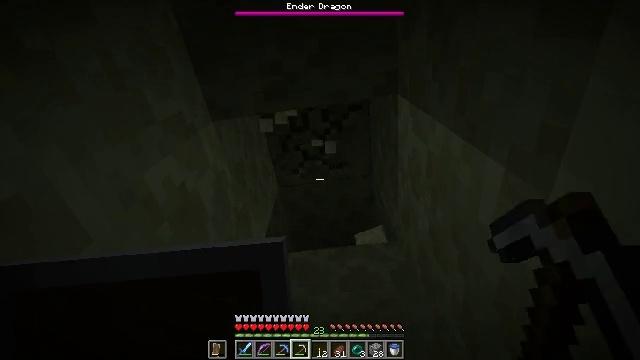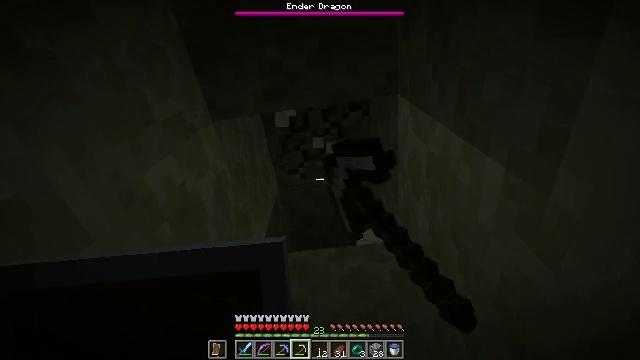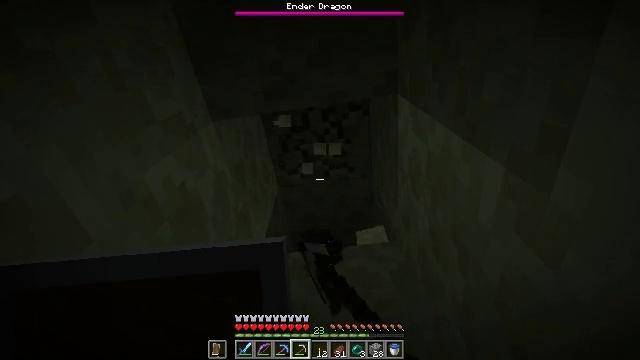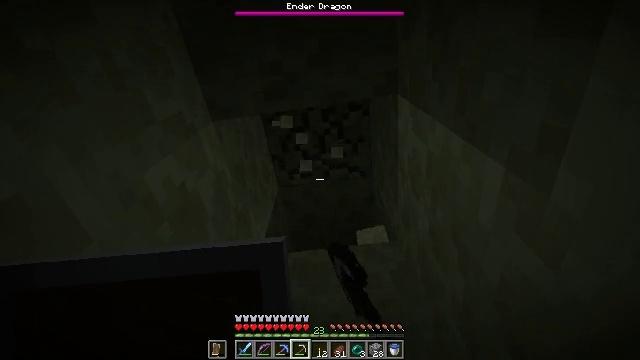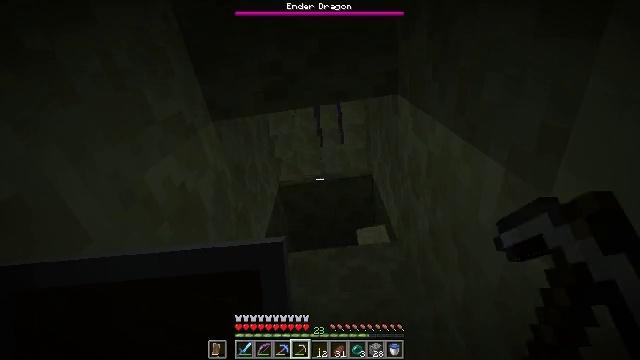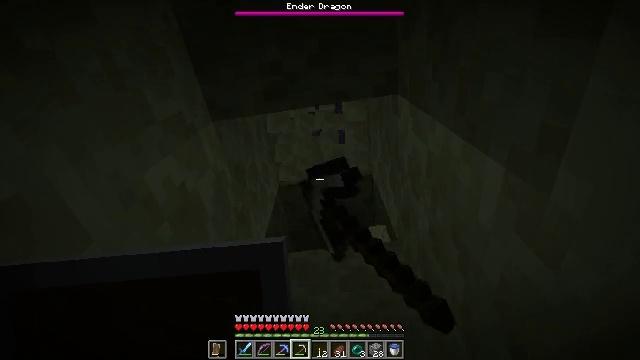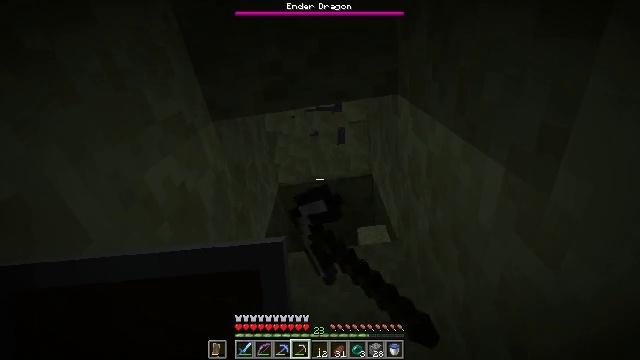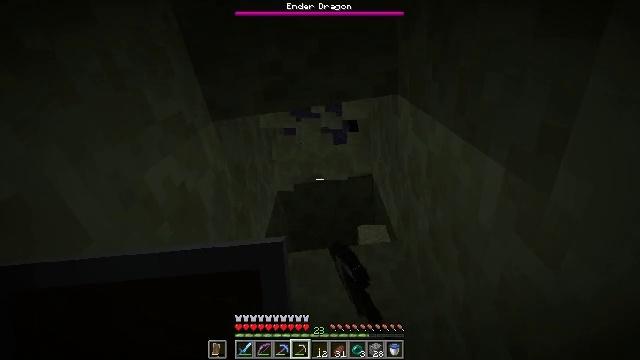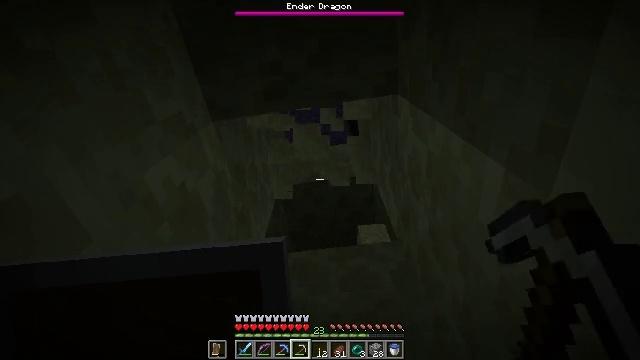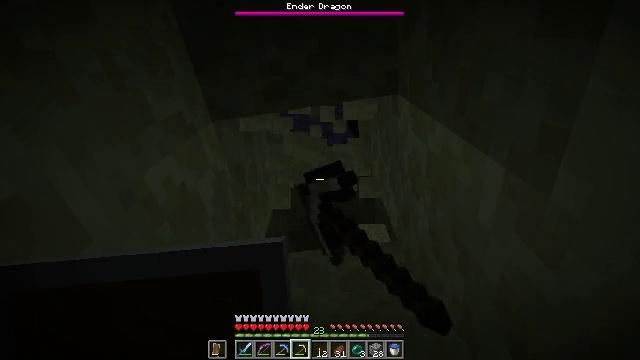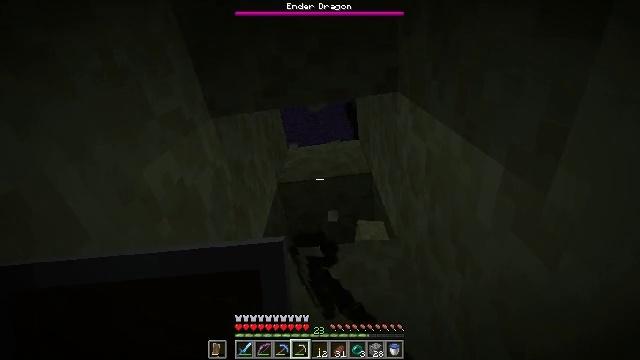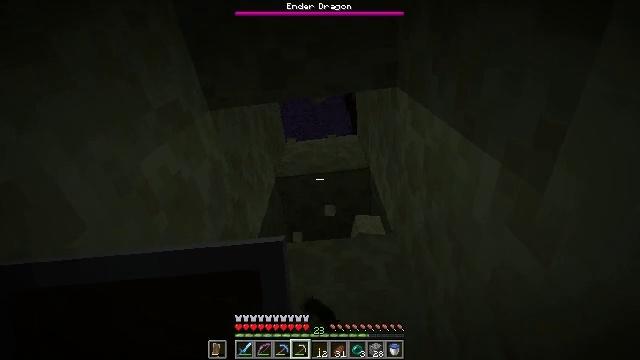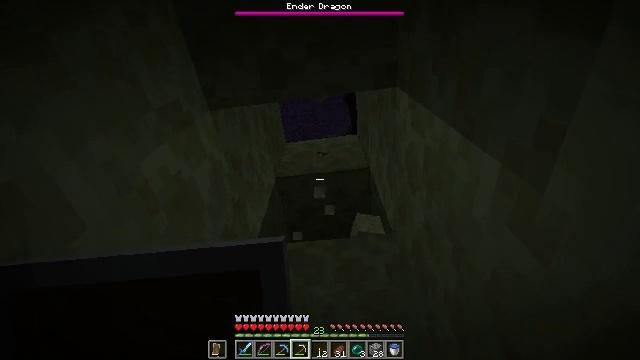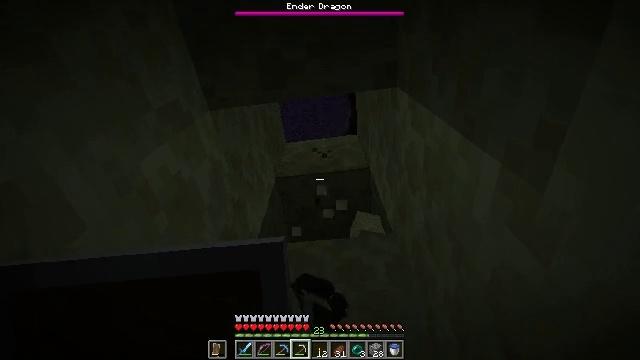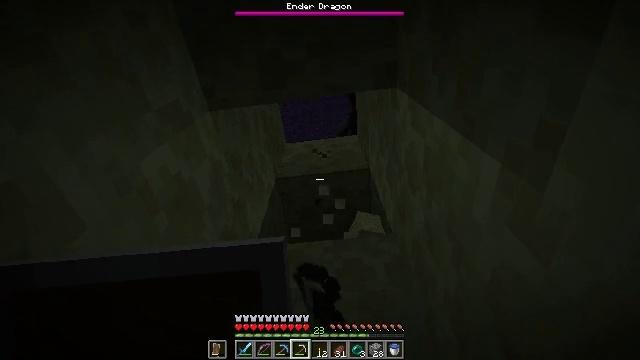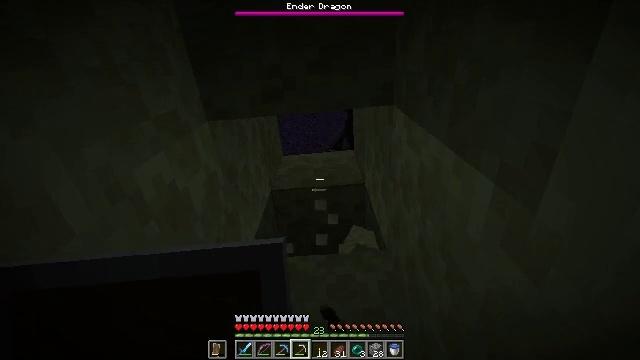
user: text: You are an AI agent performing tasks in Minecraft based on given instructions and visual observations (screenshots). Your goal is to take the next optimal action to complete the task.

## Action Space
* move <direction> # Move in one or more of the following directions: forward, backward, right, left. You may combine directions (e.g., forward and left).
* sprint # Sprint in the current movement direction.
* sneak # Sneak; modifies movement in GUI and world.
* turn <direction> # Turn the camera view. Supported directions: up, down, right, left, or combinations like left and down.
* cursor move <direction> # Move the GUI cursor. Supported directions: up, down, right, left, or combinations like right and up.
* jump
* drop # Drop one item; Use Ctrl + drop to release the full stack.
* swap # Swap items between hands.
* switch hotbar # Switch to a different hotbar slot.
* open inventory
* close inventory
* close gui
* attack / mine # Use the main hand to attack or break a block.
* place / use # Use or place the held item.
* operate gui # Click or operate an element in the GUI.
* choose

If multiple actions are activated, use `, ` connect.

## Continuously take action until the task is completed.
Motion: motion action
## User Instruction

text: Collect end stone for your base.
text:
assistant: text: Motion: attack / mine
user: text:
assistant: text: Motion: attack / mine
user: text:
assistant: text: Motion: attack / mine
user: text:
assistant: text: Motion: attack / mine
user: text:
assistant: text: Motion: attack / mine
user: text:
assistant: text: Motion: attack / mine
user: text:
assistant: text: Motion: attack / mine
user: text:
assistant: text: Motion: attack / mine
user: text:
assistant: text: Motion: attack / mine
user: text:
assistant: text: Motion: attack / mine
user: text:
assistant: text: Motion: turn down, attack / mine
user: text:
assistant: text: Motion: attack / mine
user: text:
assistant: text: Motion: attack / mine
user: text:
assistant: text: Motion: attack / mine
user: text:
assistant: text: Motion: turn right and up
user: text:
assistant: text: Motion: no_op
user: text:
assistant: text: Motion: no_op
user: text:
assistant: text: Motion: no_op
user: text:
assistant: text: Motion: no_op
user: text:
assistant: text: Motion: no_op
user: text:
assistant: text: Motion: no_op
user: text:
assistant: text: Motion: no_op
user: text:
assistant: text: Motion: no_op
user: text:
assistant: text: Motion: no_op
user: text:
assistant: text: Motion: no_op
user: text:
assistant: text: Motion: no_op
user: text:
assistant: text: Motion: no_op
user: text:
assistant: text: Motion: no_op
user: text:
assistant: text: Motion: no_op
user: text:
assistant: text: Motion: no_op